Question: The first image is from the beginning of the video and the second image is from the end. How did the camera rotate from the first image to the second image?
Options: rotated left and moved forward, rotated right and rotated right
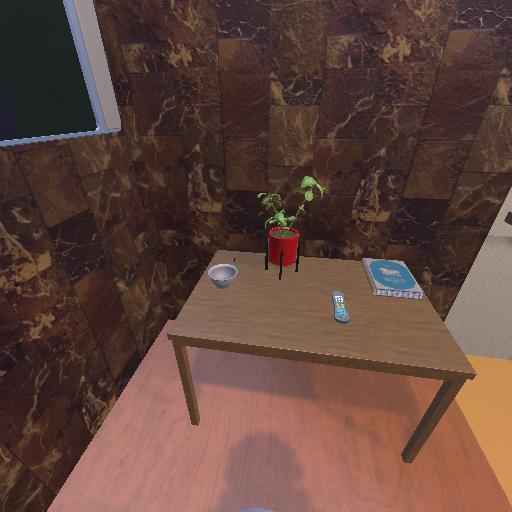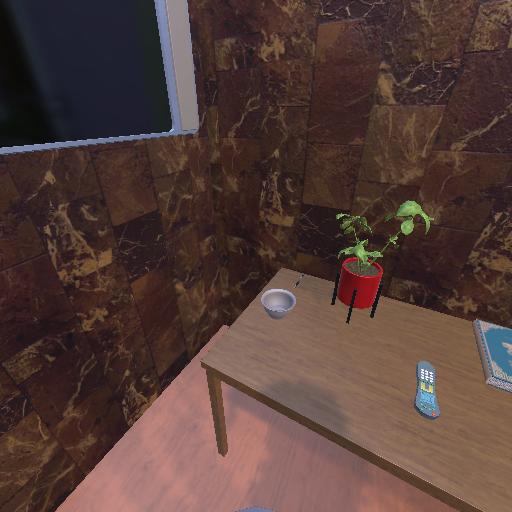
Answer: rotated left and moved forward